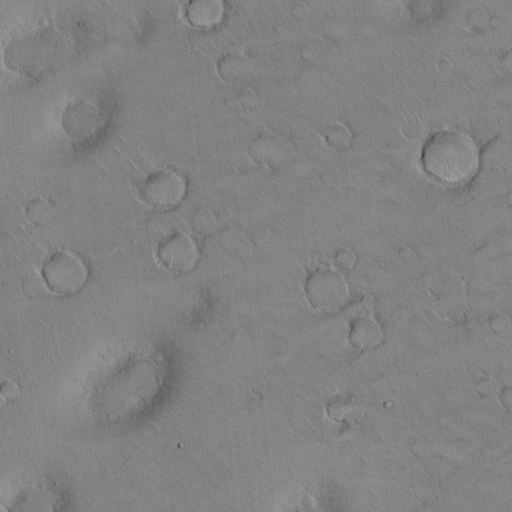
Objects detected: cone, cone, cone, cone, cone, cone